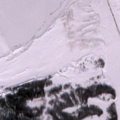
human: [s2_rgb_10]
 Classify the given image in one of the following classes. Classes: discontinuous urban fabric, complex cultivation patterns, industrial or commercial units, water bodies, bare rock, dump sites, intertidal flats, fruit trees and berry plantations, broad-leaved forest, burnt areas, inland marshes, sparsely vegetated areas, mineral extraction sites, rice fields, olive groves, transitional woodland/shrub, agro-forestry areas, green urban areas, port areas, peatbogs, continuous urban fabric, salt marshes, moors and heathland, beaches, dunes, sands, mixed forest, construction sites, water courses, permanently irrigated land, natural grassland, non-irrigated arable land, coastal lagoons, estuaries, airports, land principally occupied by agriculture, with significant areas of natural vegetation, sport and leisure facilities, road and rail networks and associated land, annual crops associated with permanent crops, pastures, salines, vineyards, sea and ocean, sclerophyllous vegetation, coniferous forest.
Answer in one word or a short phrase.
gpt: pastures, broad-leaved forest, transitional woodland/shrub, water courses, sea and ocean